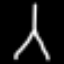
Label: The Eiffel Tower